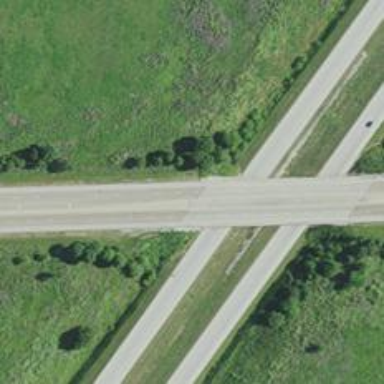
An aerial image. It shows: Primary highway crossing over bridge.